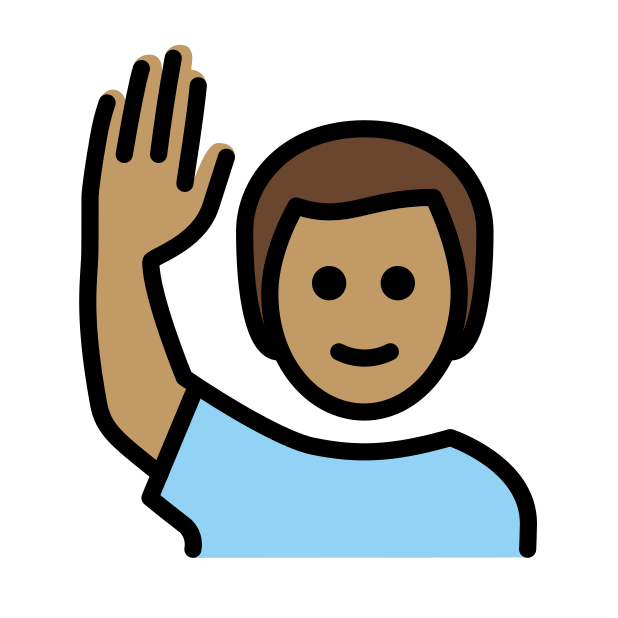
man raising hand: medium skin tone